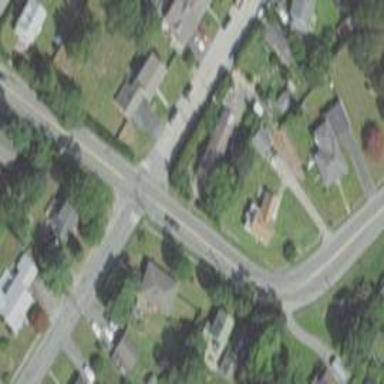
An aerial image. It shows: Road with stop sign.